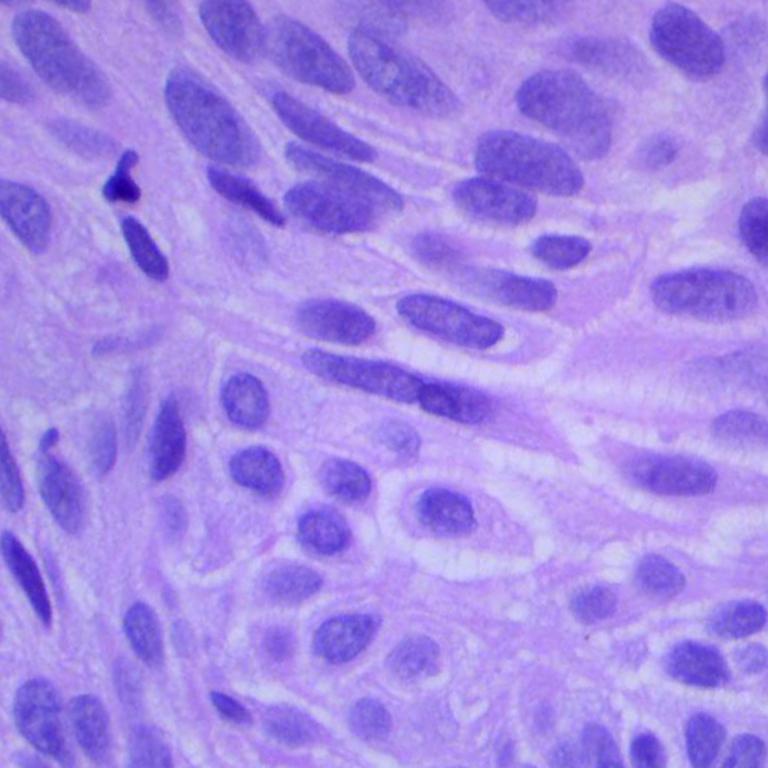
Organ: lung
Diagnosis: squamous carcinomas